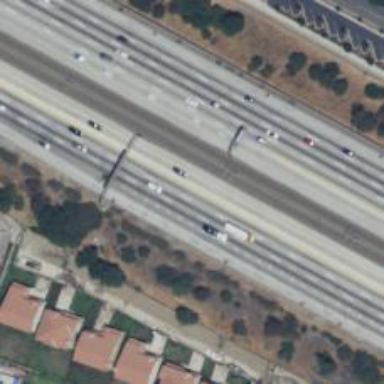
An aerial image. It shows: Motorway.